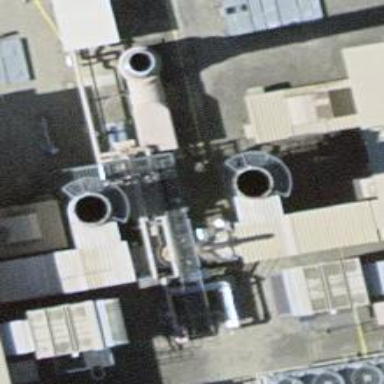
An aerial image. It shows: Chimney that is man-made.